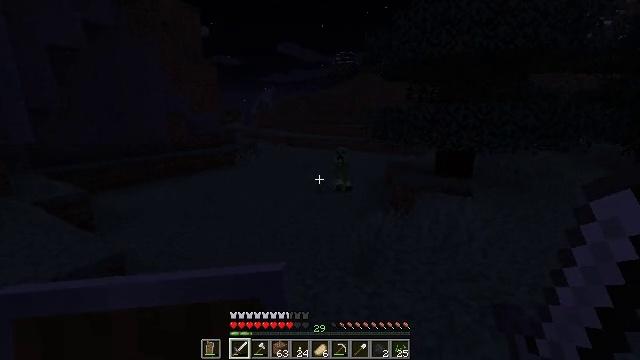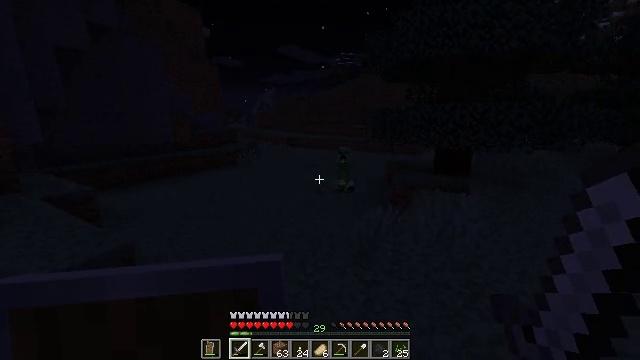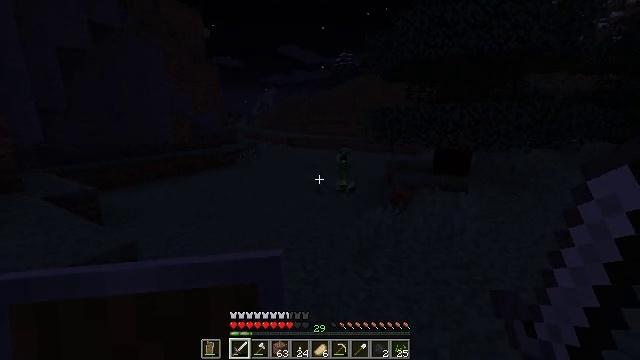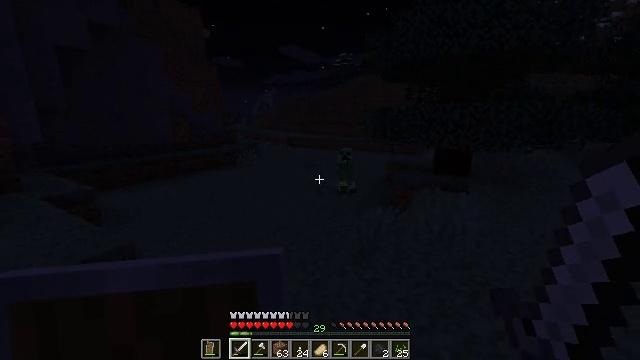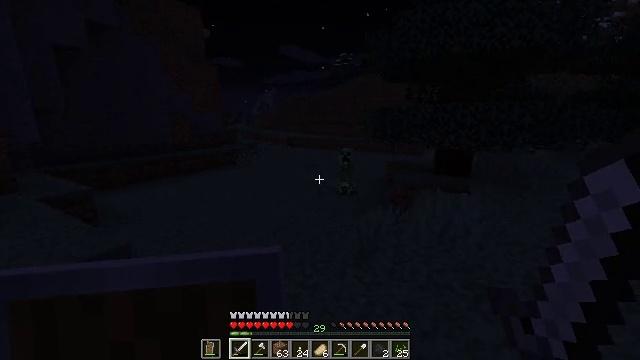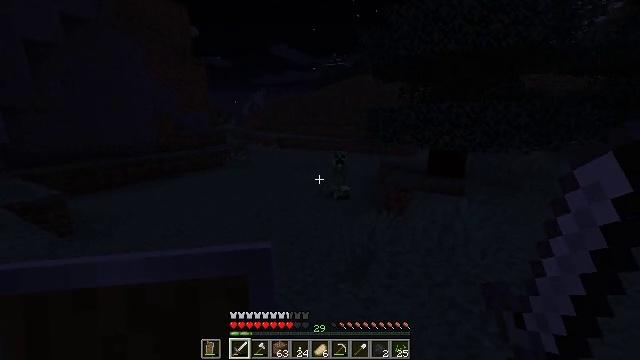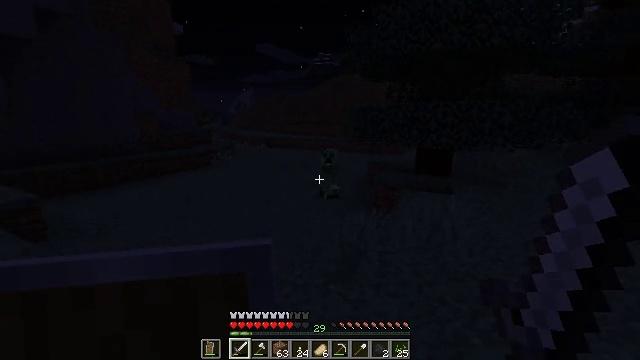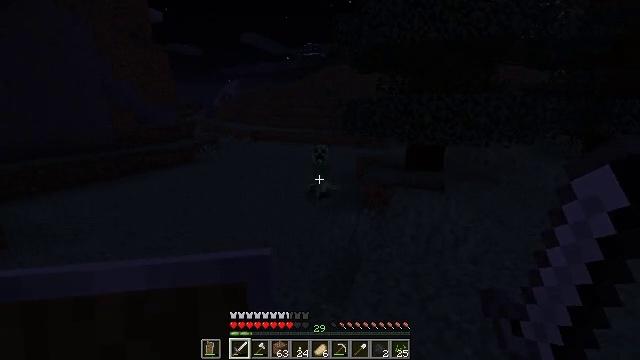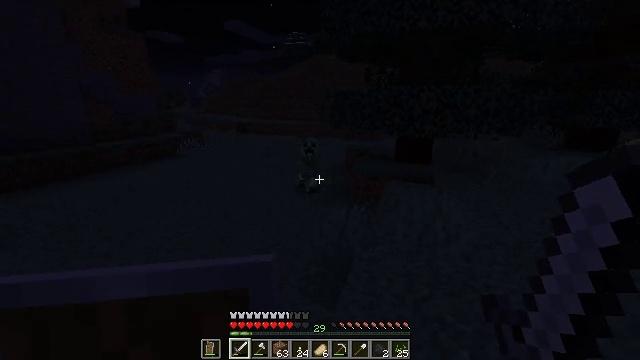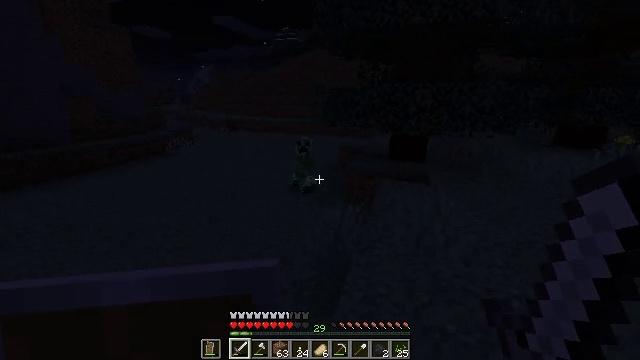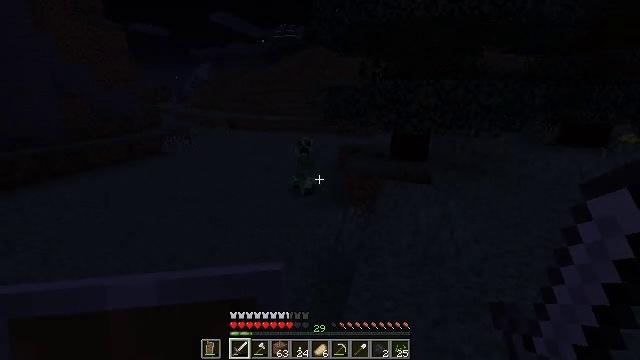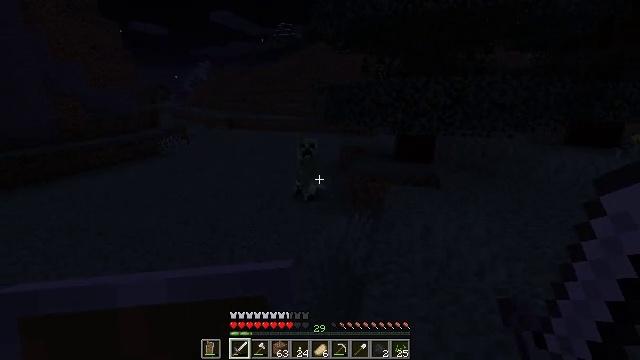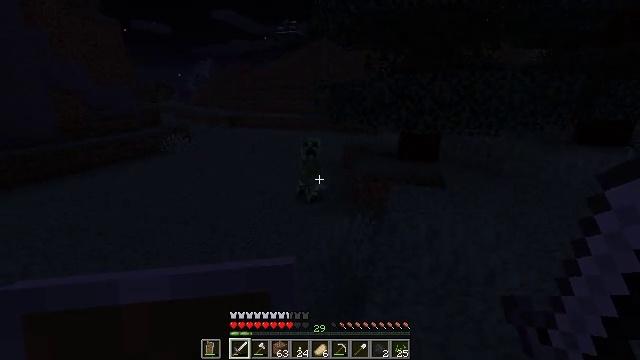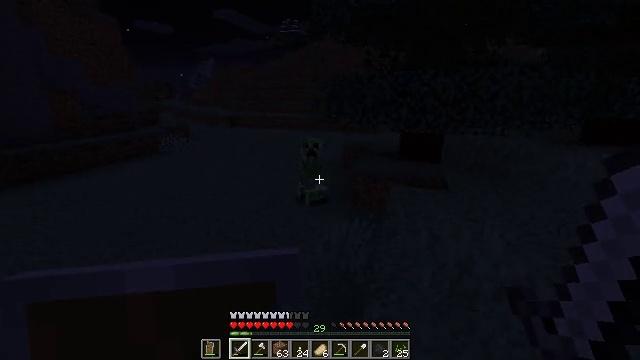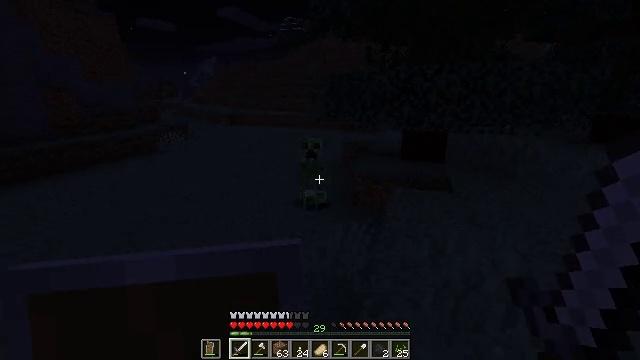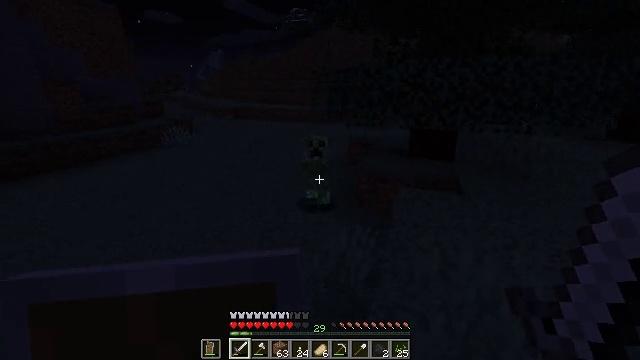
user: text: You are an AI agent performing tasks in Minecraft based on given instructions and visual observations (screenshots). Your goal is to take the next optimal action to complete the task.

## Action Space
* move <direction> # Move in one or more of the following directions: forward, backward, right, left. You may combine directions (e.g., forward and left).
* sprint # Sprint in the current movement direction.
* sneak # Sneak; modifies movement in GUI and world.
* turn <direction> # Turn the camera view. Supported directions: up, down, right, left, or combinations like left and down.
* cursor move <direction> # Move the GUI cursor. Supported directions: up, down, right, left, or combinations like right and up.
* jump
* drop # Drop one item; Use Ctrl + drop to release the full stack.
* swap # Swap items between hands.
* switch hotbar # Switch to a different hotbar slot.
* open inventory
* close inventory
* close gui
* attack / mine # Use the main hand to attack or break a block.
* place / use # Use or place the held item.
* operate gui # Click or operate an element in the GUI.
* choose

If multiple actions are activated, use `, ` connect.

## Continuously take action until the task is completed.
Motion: motion action
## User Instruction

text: Defeat the creeper.
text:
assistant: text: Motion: no_op
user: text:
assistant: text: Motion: no_op
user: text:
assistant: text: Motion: move forward
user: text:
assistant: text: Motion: move forward
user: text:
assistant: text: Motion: move forward, turn right
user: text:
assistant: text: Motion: move forward, turn right
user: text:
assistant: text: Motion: move forward, turn right and down
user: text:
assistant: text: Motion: move forward, turn right and down
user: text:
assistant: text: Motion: move forward, turn right
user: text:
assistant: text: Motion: move forward
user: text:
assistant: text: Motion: move forward
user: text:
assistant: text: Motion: move forward and move right
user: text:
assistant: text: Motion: move forward and move right
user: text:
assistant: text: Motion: move forward
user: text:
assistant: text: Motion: move forward, turn left and down
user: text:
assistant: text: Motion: move forward
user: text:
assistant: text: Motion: move forward
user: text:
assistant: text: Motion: move forward
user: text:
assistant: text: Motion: move forward
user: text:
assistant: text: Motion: move forward
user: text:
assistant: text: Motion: move forward
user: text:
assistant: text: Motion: move forward, turn down
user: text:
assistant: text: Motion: move forward, turn down
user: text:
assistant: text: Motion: move forward, turn down
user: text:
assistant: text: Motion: turn right and down, attack / mine
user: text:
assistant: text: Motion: attack / mine
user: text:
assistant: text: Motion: turn right, attack / mine
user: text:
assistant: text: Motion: turn right, attack / mine
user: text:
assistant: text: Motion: turn right
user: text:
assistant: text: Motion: no_op